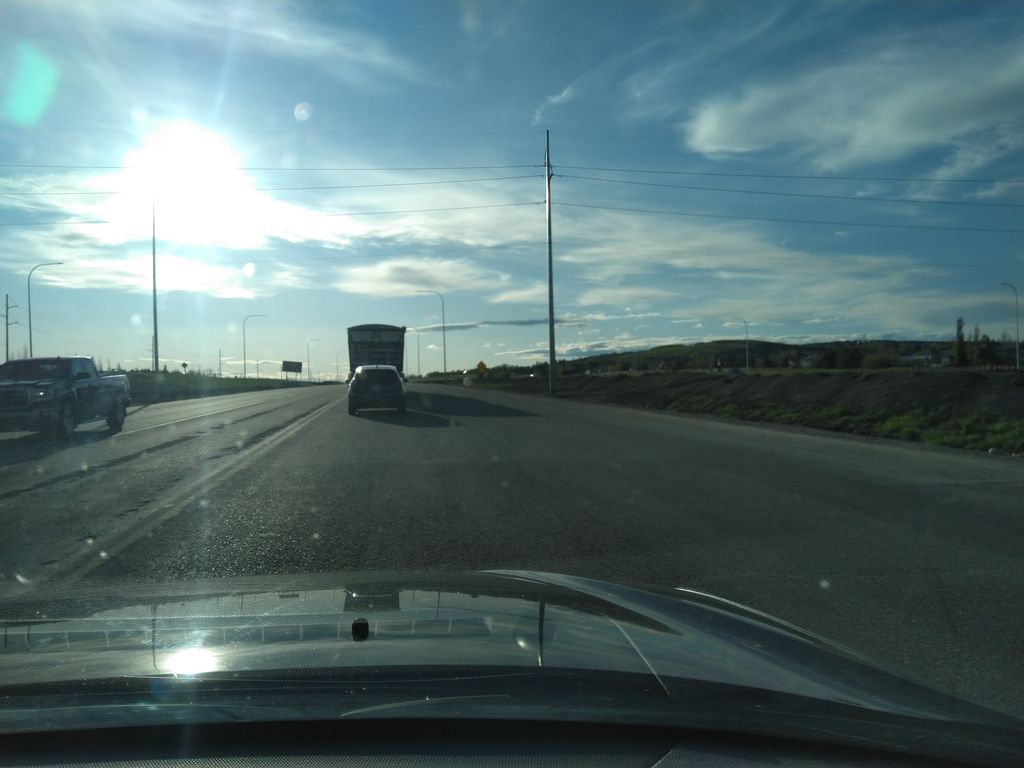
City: calgary